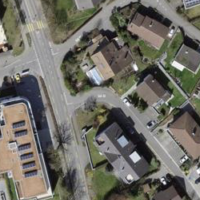
EUNIS habitat code: 54
Species observed at this site:
Neotinea ustulata